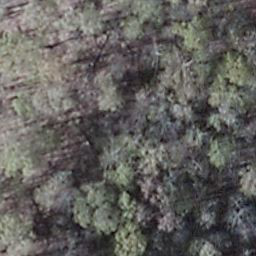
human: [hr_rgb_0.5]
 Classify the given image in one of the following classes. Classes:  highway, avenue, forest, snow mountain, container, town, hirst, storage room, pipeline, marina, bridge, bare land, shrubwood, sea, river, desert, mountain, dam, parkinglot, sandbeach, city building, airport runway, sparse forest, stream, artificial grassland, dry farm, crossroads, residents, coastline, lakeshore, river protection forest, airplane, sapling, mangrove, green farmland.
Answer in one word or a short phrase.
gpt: shrubwood